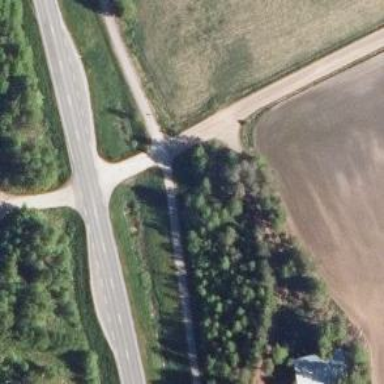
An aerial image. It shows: Unmarked road crossing.